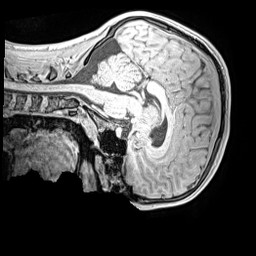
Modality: MP2RAGE
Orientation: sagittal
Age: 12
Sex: male
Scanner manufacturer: siemens
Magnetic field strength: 3 T
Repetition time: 4 s
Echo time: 0.00299 s